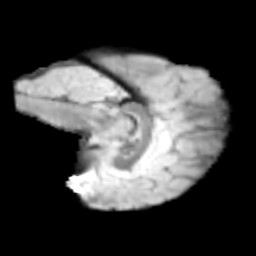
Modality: T2w
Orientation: sagittal
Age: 11
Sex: male
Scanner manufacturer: siemens
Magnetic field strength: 3 T
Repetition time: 3.8 s
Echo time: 0.07 s